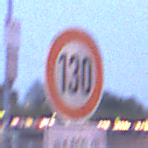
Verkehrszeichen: Geschwindigkeit130
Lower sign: LaengeEinerStrecke5
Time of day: Night
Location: Outdoor (Urban)
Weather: PartlyCloudy
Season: NotSpecified
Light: Artificial